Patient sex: M
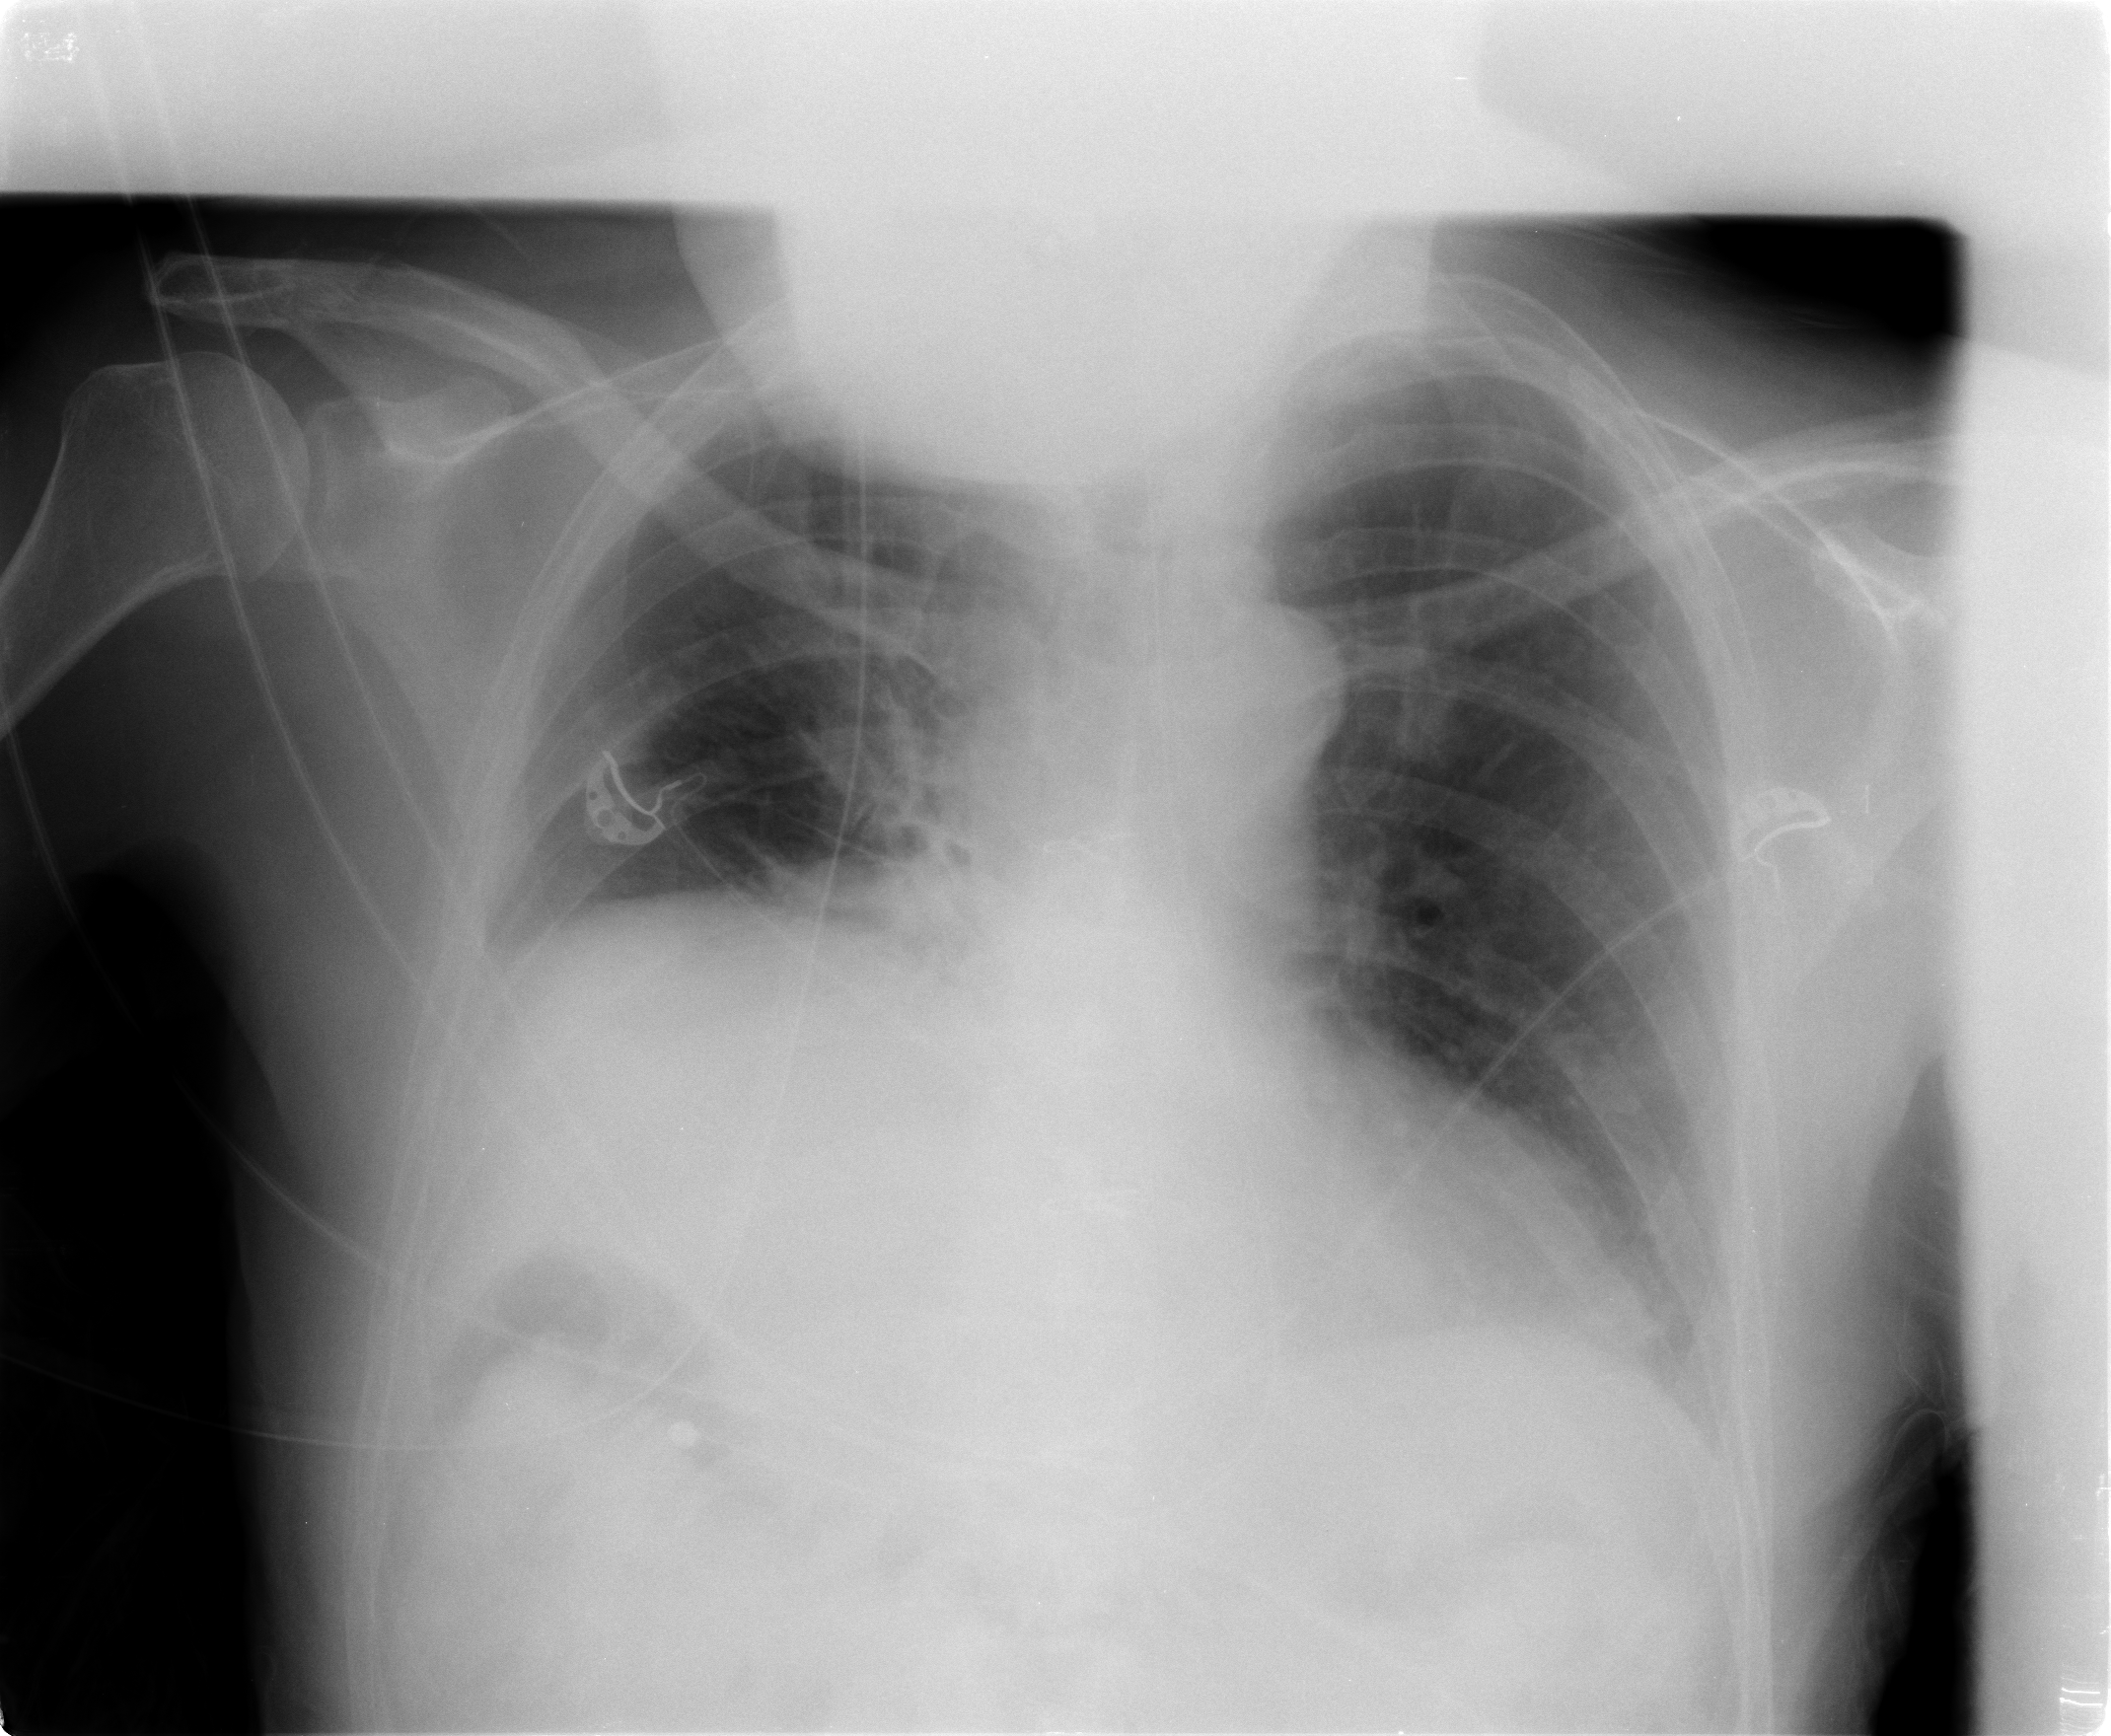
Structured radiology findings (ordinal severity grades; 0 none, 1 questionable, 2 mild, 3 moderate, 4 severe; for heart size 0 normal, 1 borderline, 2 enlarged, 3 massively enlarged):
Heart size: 0
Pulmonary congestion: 0
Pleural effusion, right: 3
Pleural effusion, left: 0
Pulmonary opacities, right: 1
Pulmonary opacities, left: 0
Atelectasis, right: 3
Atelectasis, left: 0